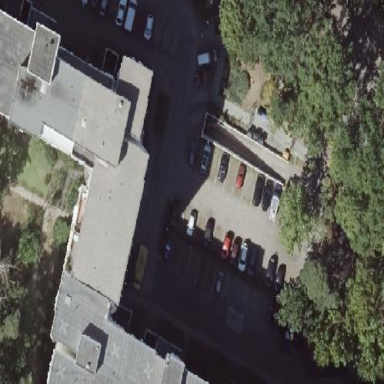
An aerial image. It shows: Multi-storey parking facility with concrete surface.